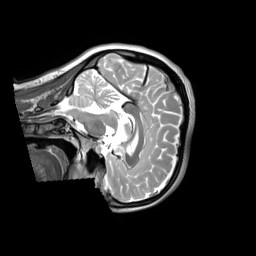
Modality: T2w
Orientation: sagittal
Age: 24
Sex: female
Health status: ill
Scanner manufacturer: siemens
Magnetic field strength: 3 T
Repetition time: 2.8 s
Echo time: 0.326 s